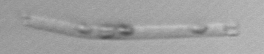
Label: Eucampia_morphytype1